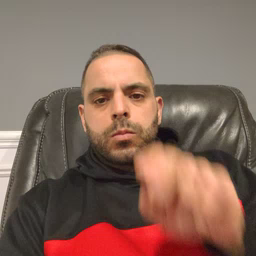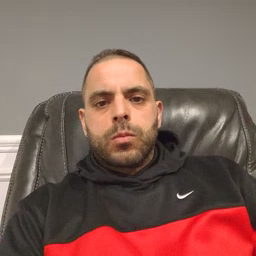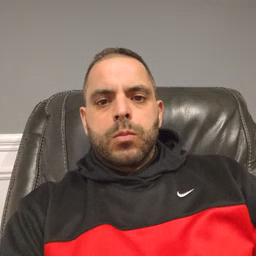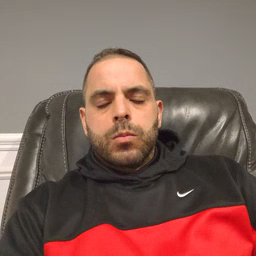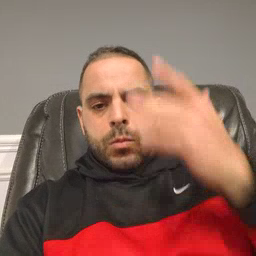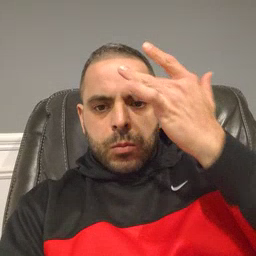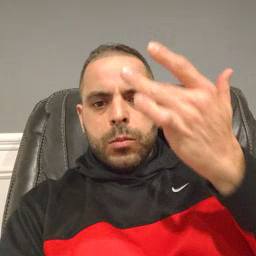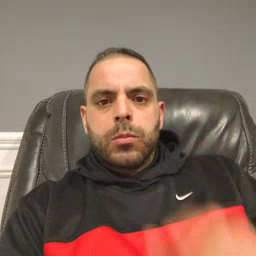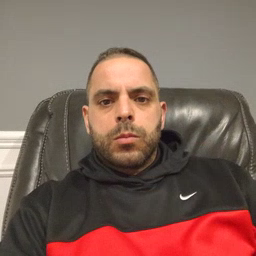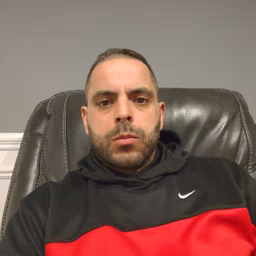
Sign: why